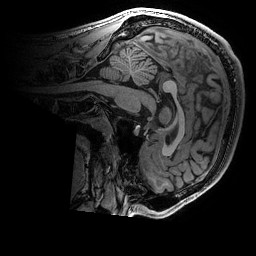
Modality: T1w
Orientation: sagittal
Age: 21
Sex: female
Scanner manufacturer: ge
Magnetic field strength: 3 T
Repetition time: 0.007 s
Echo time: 0.00342 s